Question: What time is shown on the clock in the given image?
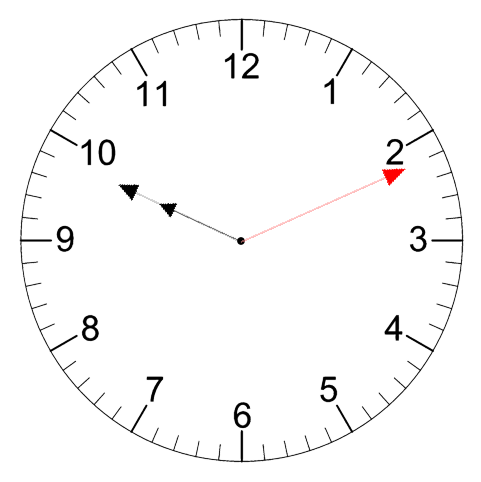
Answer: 09:49:11